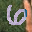
Label: 6